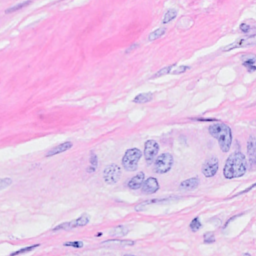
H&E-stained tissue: Breast